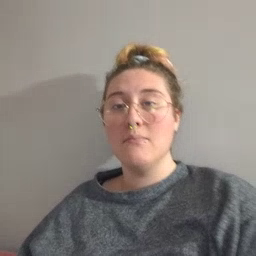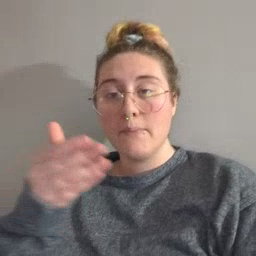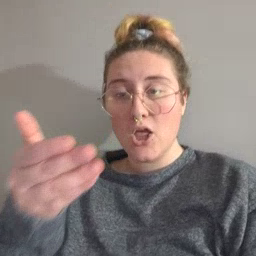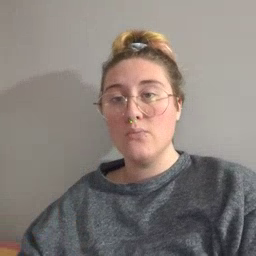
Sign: boat